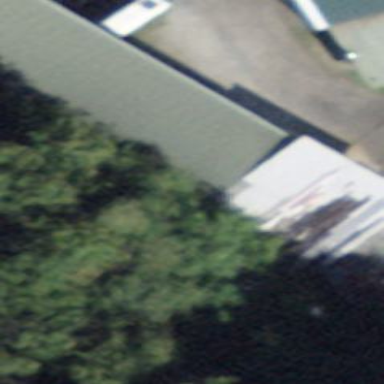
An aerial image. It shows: Building.